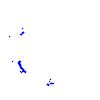
Particle: proton